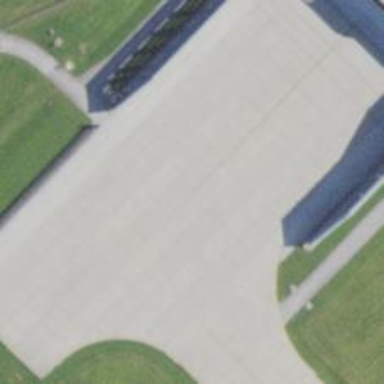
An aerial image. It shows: Airport with markings.